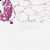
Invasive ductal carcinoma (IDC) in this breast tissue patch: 0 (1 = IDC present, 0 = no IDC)